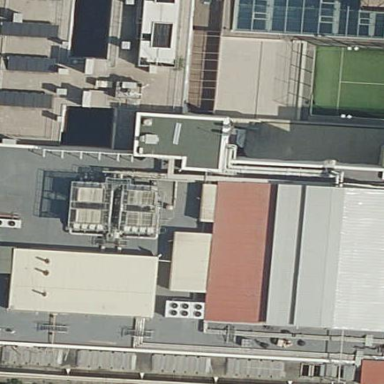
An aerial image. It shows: Department store building.